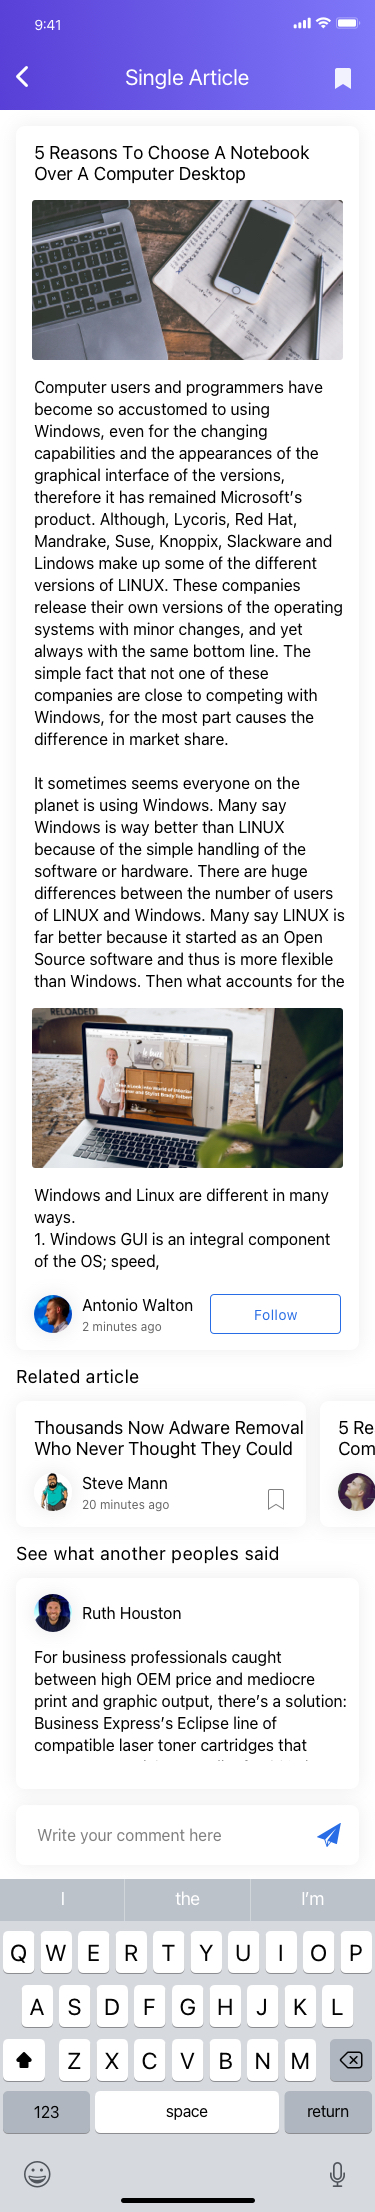
Text in this UI design:
Single Article
Antonio Walton
2 minutes ago
Follow
5 Reasons To Choose A Notebook Over A Computer Desktop
Computer users and programmers have become so accustomed to using Windows, even for the changing capabilities and the appearances of the graphical interface of the versions, therefore it has remained Microsoft’s product. Although, Lycoris, Red Hat, Mandrake, Suse, Knoppix, Slackware and Lindows make up some of the different versions of LINUX. These companies release their own versions of the operating systems with minor changes, and yet always with the same bottom line. The simple fact that not one of these companies are close to competing with Windows, for the most part causes the difference in market share.

It sometimes seems everyone on the planet is using Windows. Many say Windows is way better than LINUX because of the simple handling of the software or hardware. There are huge differences between the number of users of LINUX and Windows. Many say LINUX is far better because it started as an Open Source software and thus is more flexible than Windows. Then what accounts for the enormous difference in market share between these two operating systems?

Windows and Linux are different in many ways.

1. Windows GUI is an integral component of the OS; speed, efficiency and reliability, while the Linux GUI is optional, are increased by running a server instance of Linux without a GUI, something that server versions of Windows simply can’t do. The nature of the Linux GUI makes remote administration of a Linux computer easier with a more natural feel than Windows computers.

2. The command prompts of the operating systems are very different. The command interpreters in the Windows 9x series are very similar to each other and the NT class versions of Windows also have similar command interpreters. There are, however differences between a Windows 9x command interpreter and one in an NT class flavor of Windows. Linux, like UNIX, also supports multiple command interpreters, but it usually uses BASH or “Bourne Again Shell”.

3. While you have to pay hundred’s of dollars for a new Windows version, you can just go download Linux. There’s no manuals or simple installers for the free version. Although there is quite a learning curve when utilizing the free package. There are some easy automated packages of Linux for low prices.

Microsoft’s “big con” is the supposed security issues with windows. Most spyware, adware and malicious files programs work with Windows just fine. In general you do not deal with these kinds of circumstances unless you are working with Windows. whereas Linux offers a strong protection, password protection for Windows can be bypassed with ease.

The software availability is the key to why Windows wins over Linux in this competition. Most software releases are already configured for Windows. If you chose to use Linux you must copy Windows with special software in order to use your windows based programs. You could always install Windows as a subsystem to Linux, this would take the administrative capabilities of Windows and allow them to funtion on Linux.

If Linux is ever to compete with Windows, it must become more user friendly and provide serious technical support.
Windows and Linux are different in many ways.
1. Windows GUI is an integral component of the OS; speed,
Related article
Steve Mann
20 minutes ago
Thousands Now Adware Removal
Who Never Thought They Could
5 Reasons To Purchase Desktop
Computers
Write your comment here
See what another peoples said
Ruth Houston
For business professionals caught between high OEM price and mediocre print and graphic output, there’s a solution: Business Express’s Eclipse line of compatible laser toner cartridges that meet or exceed OEM quality for 20% less than typical OEM price. While even brand name OEMs display “This cartridge may contain recycled components” on packaging, only Business Express, a leading U.S.-based toner cartridge remanufacturer, uses all new internal components on its Eclipse line of compatible toner cartridges, and offers a guaranty on the cartridge and printer.

To ensure the blackest blacks and sharpest colors on every print job, the Eclipse OEM-compatible toner cartridges use just premium toner and all new internal components on every remanufactured toner cartridge.

Because this includes a brand new photoelectric drum, primary charge roller, magnetic rollers, wiper and doctor blades, as well as seals and end foams to prevent leaking, each toner cartridge prints at optimum quality to the end of is life cycle. In contrast, lower quality toner cartridges and even some OEM brands may reuse internal components over and over, diminishing print quality and reliability.

Before Business Express ships any Eclipse toner cartridge, rigorous print tests are conducted to ensure quality. This includes a solid page of black and a series of halftones to make certain that text prints crisp and clear. Color tests of cyan, magenta, yellow, and black, including full solid prints and gradations, further ensure that up to 256,000 shades of color appear their best for photos, graphs, and other graphics.

“It’s untrue that remanufactured toner cartridges can’t as good as OEM or will void the warranty,” says Business Express owner Dean Gutch. “By law OEMs can’t force you to buy their brand any more than a car dealer can force you to buy their oil filter. We’re so certain that Eclipse toner cartridges will meet or exceed OEM print quality that we guaranty not only the cartridge but also the printer.”

Business Express remanufactures OEM-compatible laser toner cartridges for most major brands including Hewlett Packard, Minolta, Lexmark, and others. In addition to color and black and white toner cartridges, the company offers Magnetic Ink Character Recognition (MICR) toner cartridges, suitable by banks to print checks. They also build custom cartridges for those with special needs.

In addition to remanufacturing to satisfy the latest OEM microchip requirements, they ship nationally with next day delivery as well as internationally.